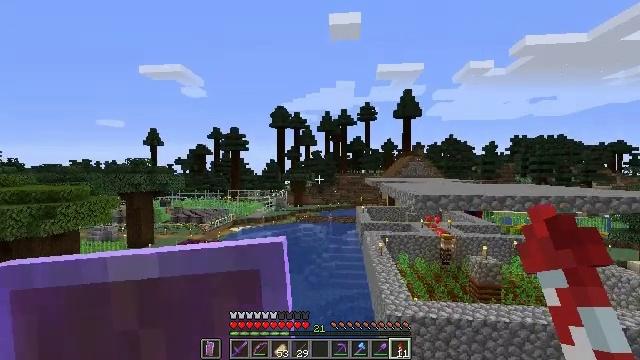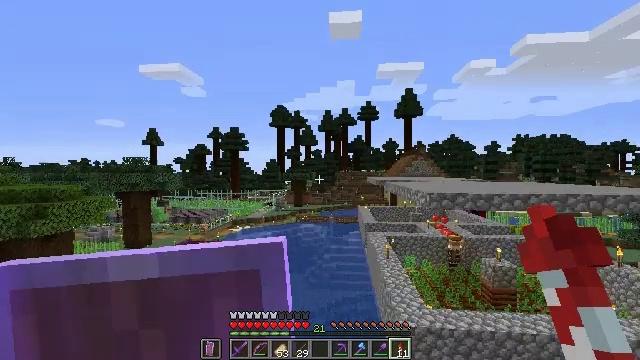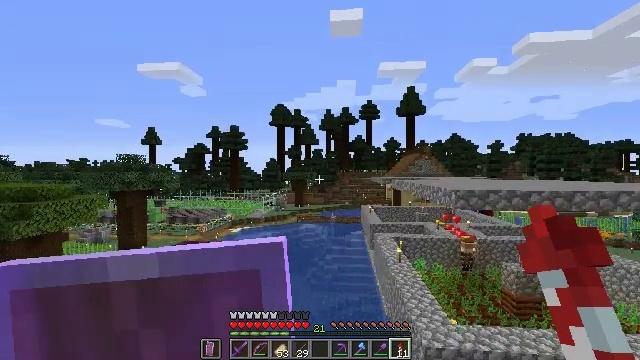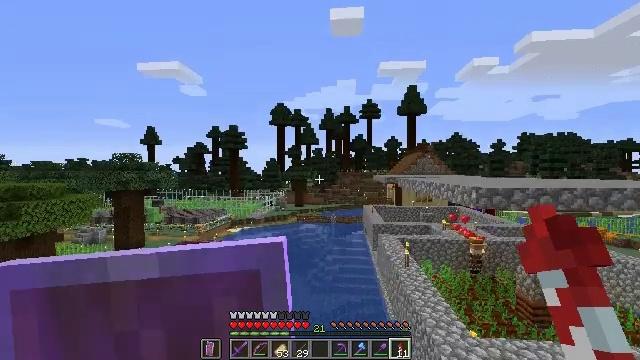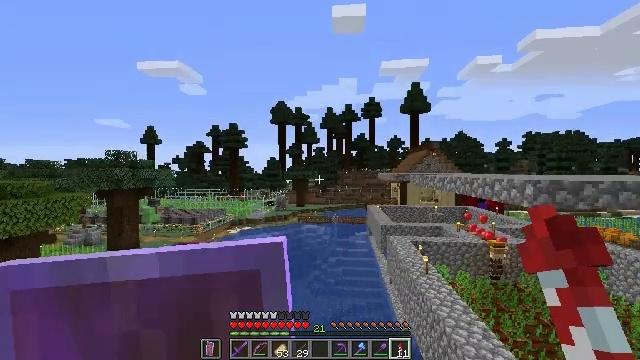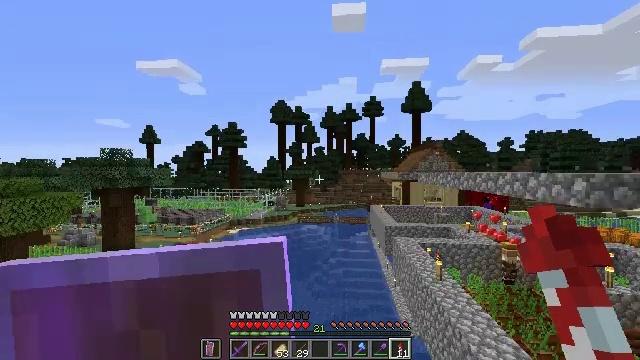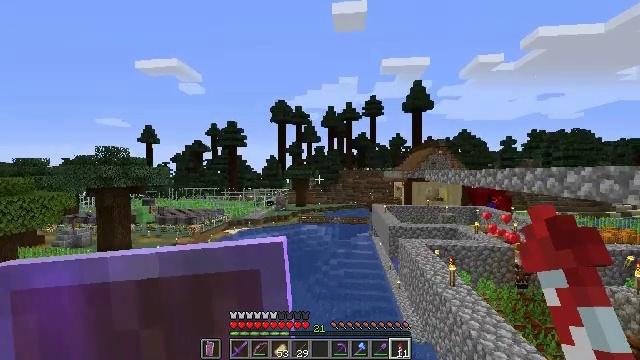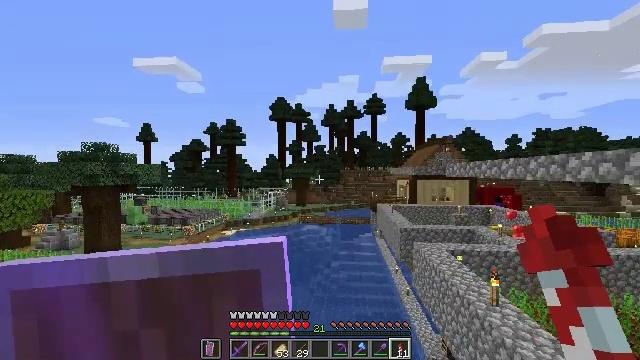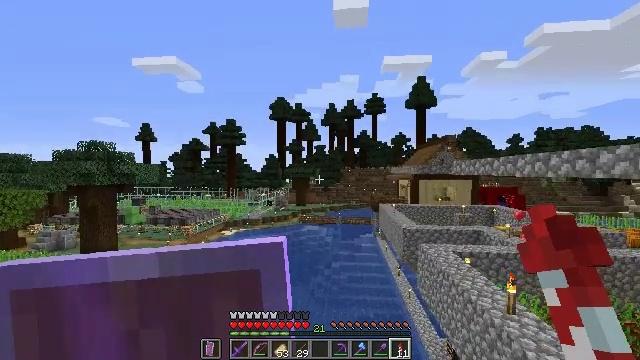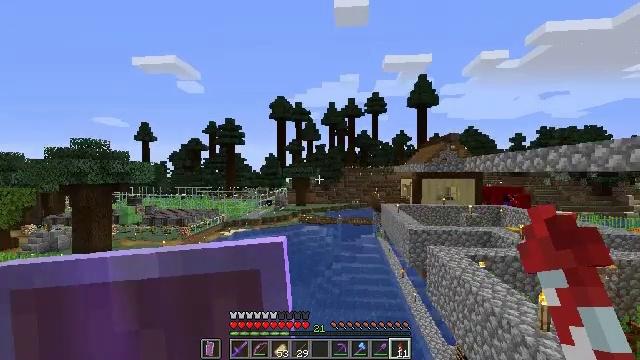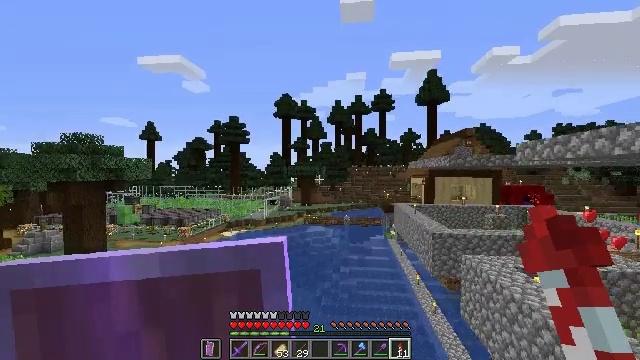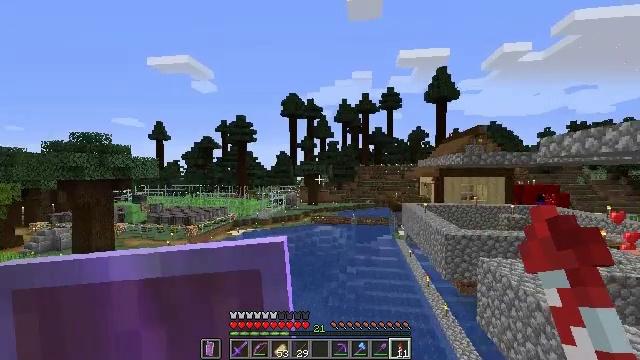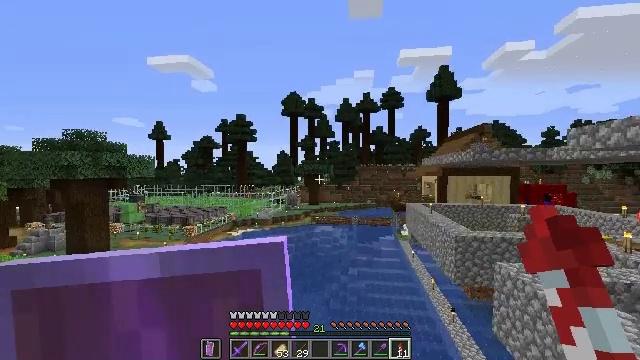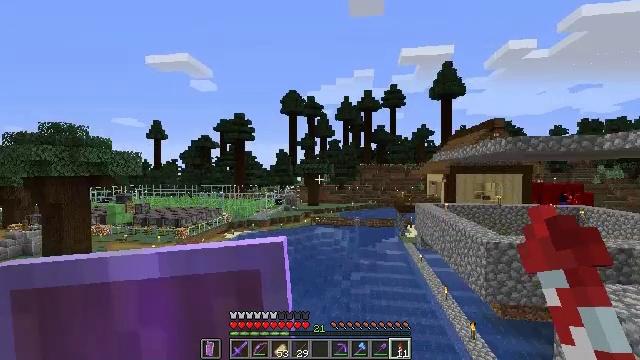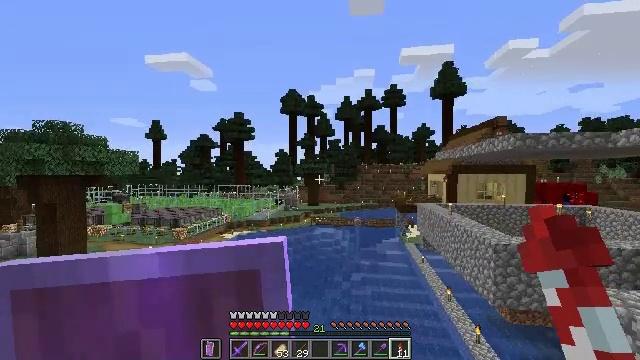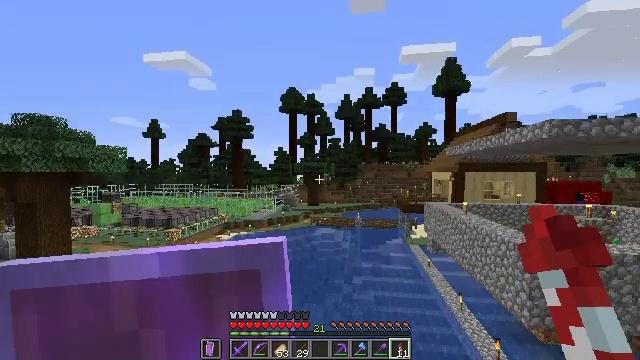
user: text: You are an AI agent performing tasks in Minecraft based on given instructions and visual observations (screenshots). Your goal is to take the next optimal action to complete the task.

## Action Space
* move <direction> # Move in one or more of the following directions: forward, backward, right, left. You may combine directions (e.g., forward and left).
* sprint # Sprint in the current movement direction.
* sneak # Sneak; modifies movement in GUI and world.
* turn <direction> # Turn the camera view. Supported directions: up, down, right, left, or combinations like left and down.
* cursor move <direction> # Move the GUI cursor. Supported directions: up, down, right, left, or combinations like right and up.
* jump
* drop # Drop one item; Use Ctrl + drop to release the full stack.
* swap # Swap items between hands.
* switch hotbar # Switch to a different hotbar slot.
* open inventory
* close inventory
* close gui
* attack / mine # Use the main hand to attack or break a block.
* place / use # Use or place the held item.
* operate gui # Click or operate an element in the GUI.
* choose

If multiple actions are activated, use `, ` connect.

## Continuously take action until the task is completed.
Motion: motion action
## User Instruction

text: Remove wheat seeds from the inventory.
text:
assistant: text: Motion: no_op
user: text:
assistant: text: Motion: no_op
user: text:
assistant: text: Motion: no_op
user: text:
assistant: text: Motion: no_op
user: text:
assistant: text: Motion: no_op
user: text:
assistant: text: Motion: no_op
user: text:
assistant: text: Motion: no_op
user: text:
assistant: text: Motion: no_op
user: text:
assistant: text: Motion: no_op
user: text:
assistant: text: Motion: turn left
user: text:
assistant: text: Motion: turn left
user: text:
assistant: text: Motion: no_op
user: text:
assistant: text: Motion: no_op
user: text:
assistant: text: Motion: no_op
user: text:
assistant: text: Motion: no_op
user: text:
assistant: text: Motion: no_op
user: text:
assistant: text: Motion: no_op
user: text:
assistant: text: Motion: no_op
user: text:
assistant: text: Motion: no_op
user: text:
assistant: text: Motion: no_op
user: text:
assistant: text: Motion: no_op
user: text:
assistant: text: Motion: no_op
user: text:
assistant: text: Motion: no_op
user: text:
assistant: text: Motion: no_op
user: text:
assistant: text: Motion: no_op
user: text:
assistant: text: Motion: no_op
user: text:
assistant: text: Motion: no_op
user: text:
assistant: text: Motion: no_op
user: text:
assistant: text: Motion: no_op
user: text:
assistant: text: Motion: no_op